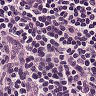
Metastatic tissue present: no